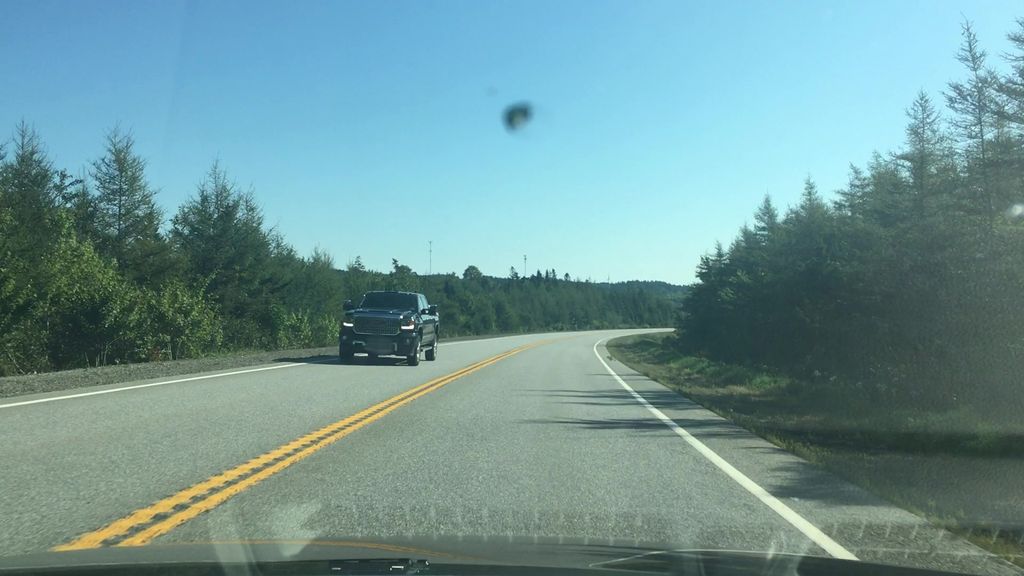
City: halifax